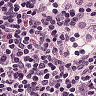
Metastatic tissue present: no